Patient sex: F
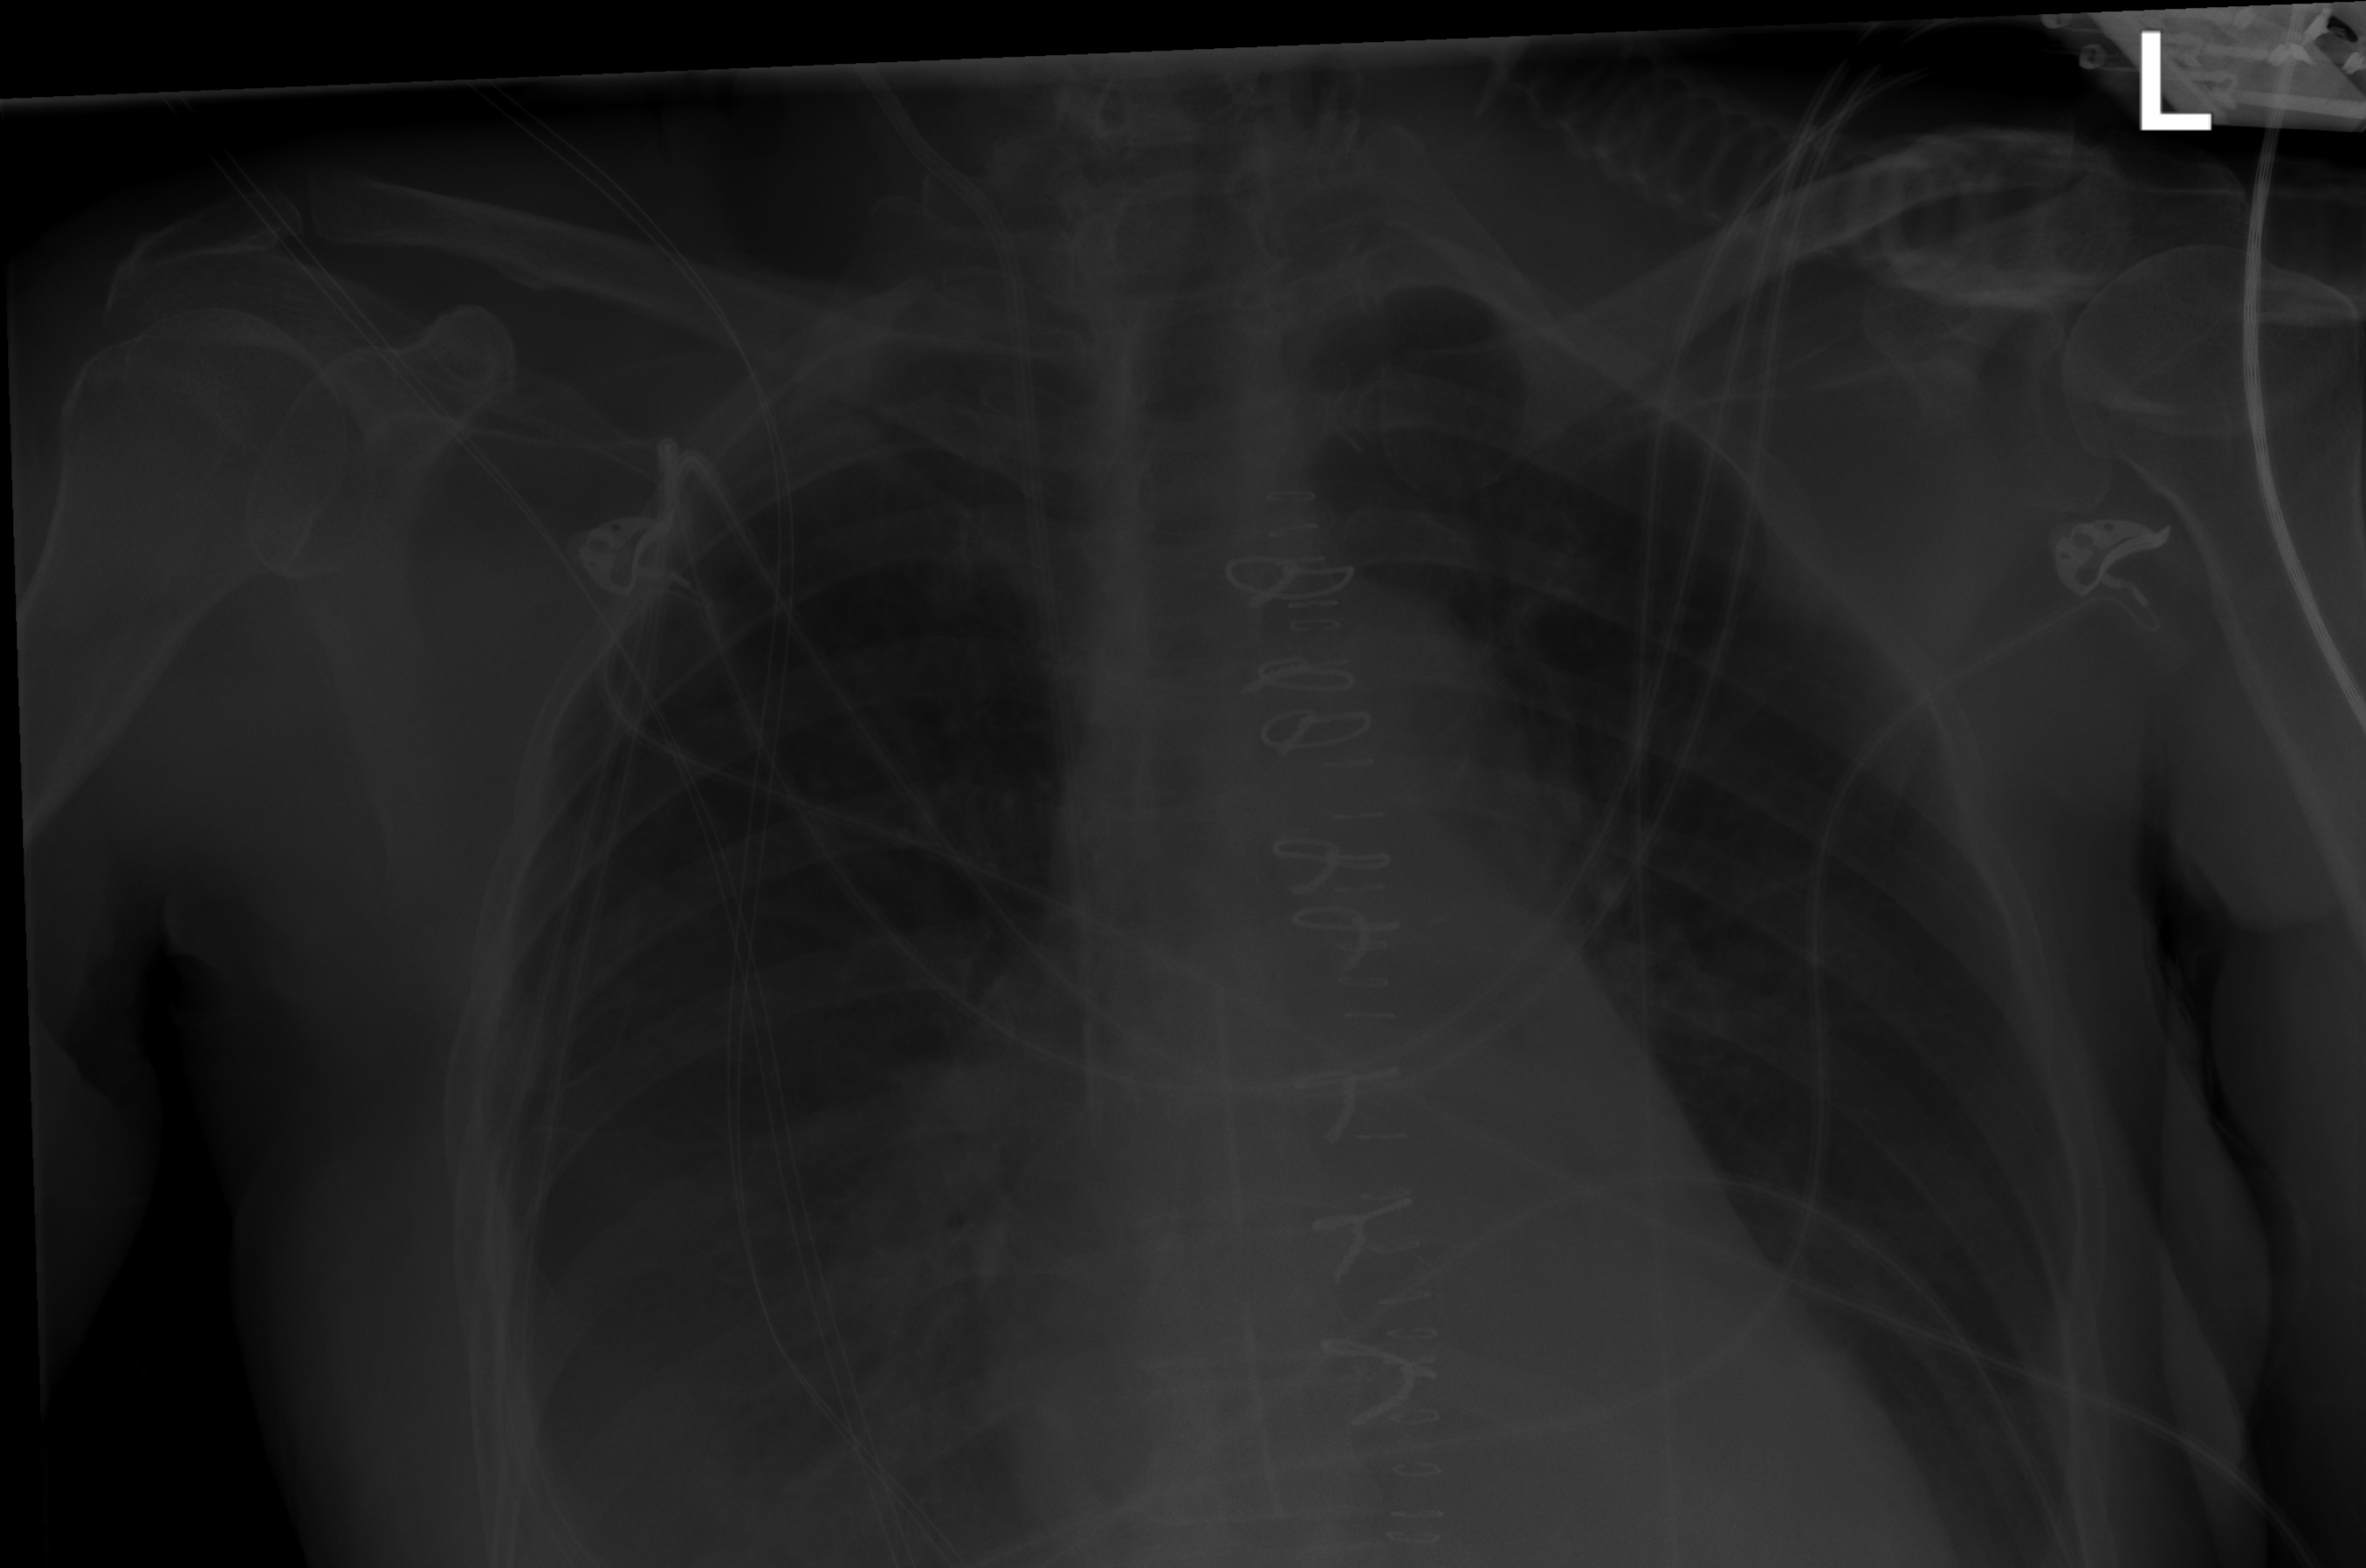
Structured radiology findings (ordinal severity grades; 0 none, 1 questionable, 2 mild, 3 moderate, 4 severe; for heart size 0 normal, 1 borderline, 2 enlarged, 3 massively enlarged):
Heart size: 0
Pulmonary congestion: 0
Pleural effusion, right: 2
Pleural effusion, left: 1
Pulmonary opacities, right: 0
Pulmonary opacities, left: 0
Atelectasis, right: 0
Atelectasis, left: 0